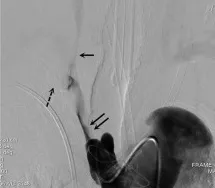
(A) Intra-innominate artery (IA) angiogram obtained from a transfemoral-placed angiocatheter reveals tight stenosis of the IA true lumen (double solid arrows) and compromised flow to the common carotid artery (CCA, single solid arrow) and subclavian artery (SA, single dashed arrow).
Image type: radiology (ct)